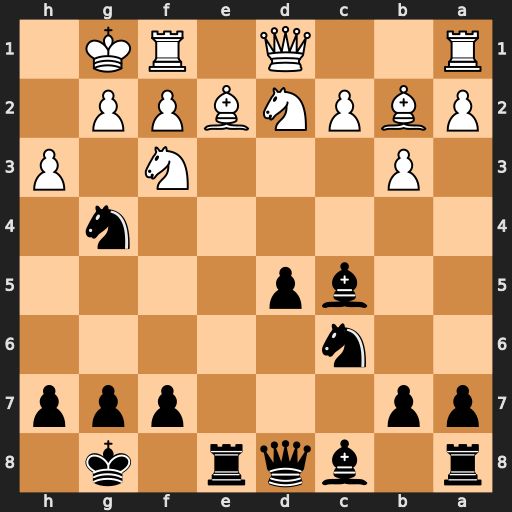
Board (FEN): r1bqr1k1/pp3ppp/2n5/2bp4/6n1/1P3N1P/PBPNBPP1/R2Q1RK1
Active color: b
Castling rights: -
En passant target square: -
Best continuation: Nxf2 Rxf2 Qb6 Kh1 Bxf2